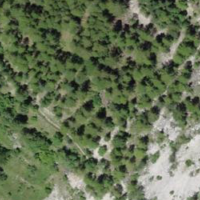
EUNIS habitat code: 43
Species observed at this site:
Gentiana cruciata
Lactuca perennis